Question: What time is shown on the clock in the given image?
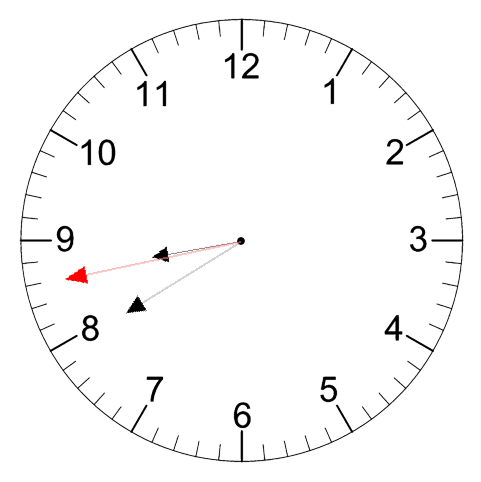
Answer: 08:39:43